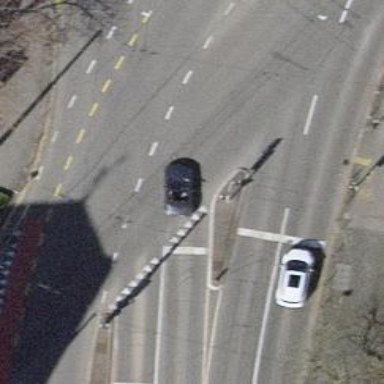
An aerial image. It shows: Road with traffic signals.